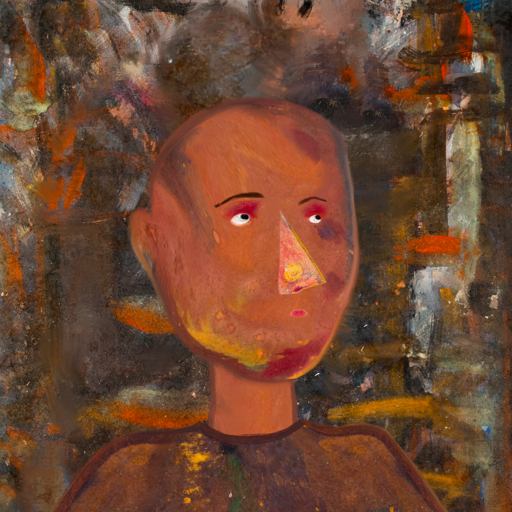
Background: GypsyQueen, Head And Neck Side: Mother_And_Son_Son, Face Side: Irani, Bust: Comrade, Hair Side: Blank, Head Accessory: Blank, Second Necklace: Blank, Necklace: Blank, Baby: Blank